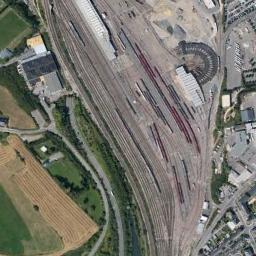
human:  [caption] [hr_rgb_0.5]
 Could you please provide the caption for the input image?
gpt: There are many buildings of different shapes beside the railway station .

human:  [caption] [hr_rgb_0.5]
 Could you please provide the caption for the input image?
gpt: The railway station has lots of railways and two white buildings and the railway station is between some buildings and fields .

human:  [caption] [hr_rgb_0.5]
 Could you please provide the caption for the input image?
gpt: There is a railway station between the city and the woodland .

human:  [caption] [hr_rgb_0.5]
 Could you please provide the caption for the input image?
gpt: The railway station is next to some buildings and trees .

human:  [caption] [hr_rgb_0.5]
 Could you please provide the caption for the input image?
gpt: There are some green trees and meadows beside the railway station .